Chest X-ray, PA view. Patient: 52 years old, sex F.
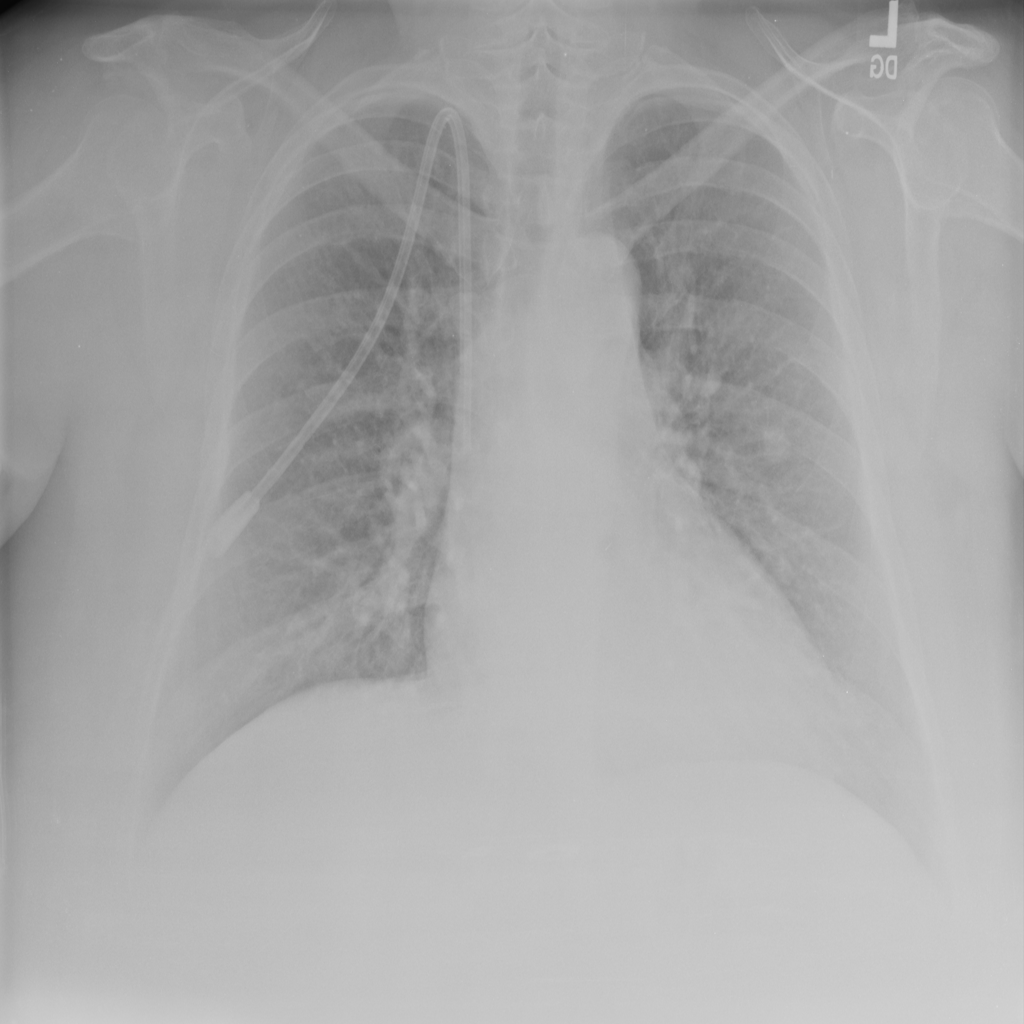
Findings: Nodule